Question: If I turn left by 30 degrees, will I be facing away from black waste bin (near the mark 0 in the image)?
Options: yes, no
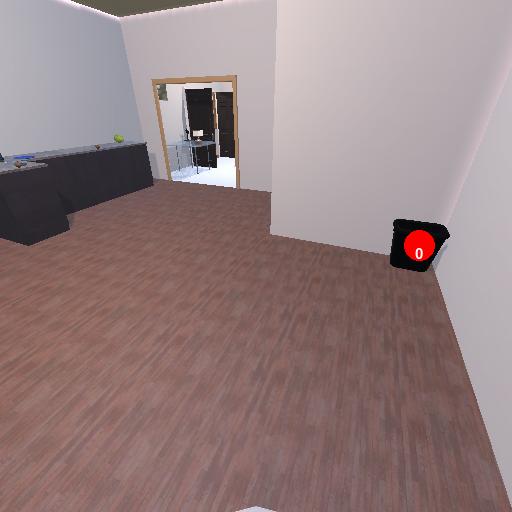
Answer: yes